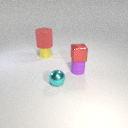
small cyan metal sphere in front of small purple rubber cylinder